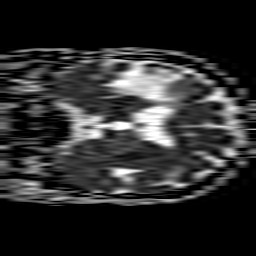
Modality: ADC
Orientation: coronal
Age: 66
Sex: female
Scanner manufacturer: philips
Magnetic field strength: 1.5 T
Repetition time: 3.503 s
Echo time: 0.09255 s